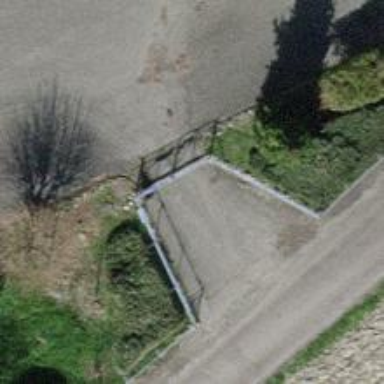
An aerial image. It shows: Gate.